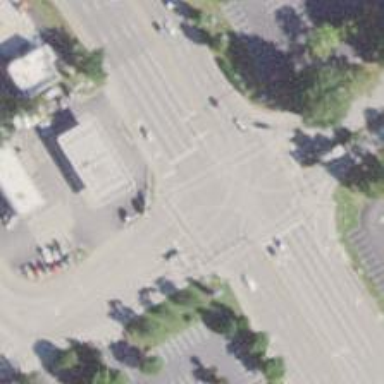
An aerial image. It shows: Footway with marked crossing lines.